Aerial crown-view tile of a tropical tree (Barro Colorado Island, Panama), acquired 20241014:
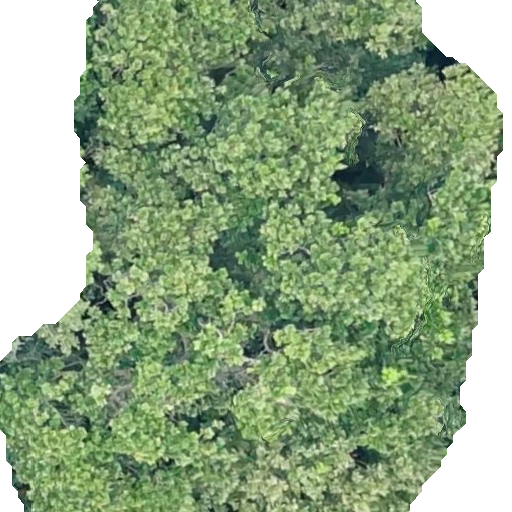
Species: Anacardium excelsum
GBIF accepted scientific name: Anacardium excelsum
Crown area: 389.649 m²